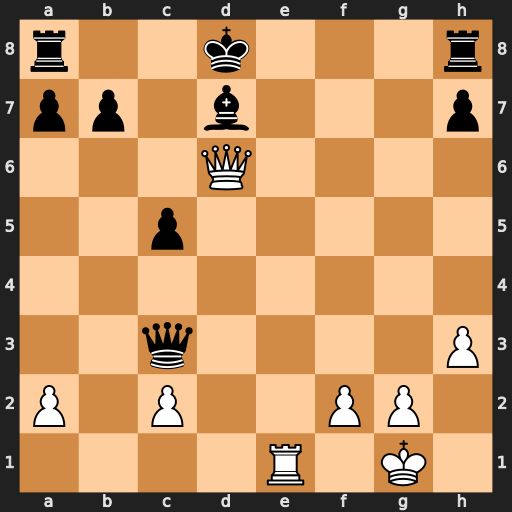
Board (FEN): r2k3r/pp1b3p/3Q4/2p5/8/2q4P/P1P2PP1/4R1K1
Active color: w
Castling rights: -
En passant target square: -
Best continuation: Re7 Qe1+ Rxe1